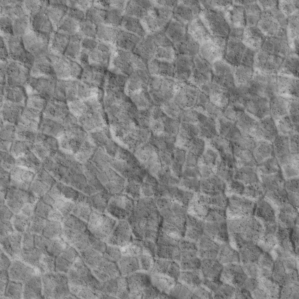
Label: non_frost